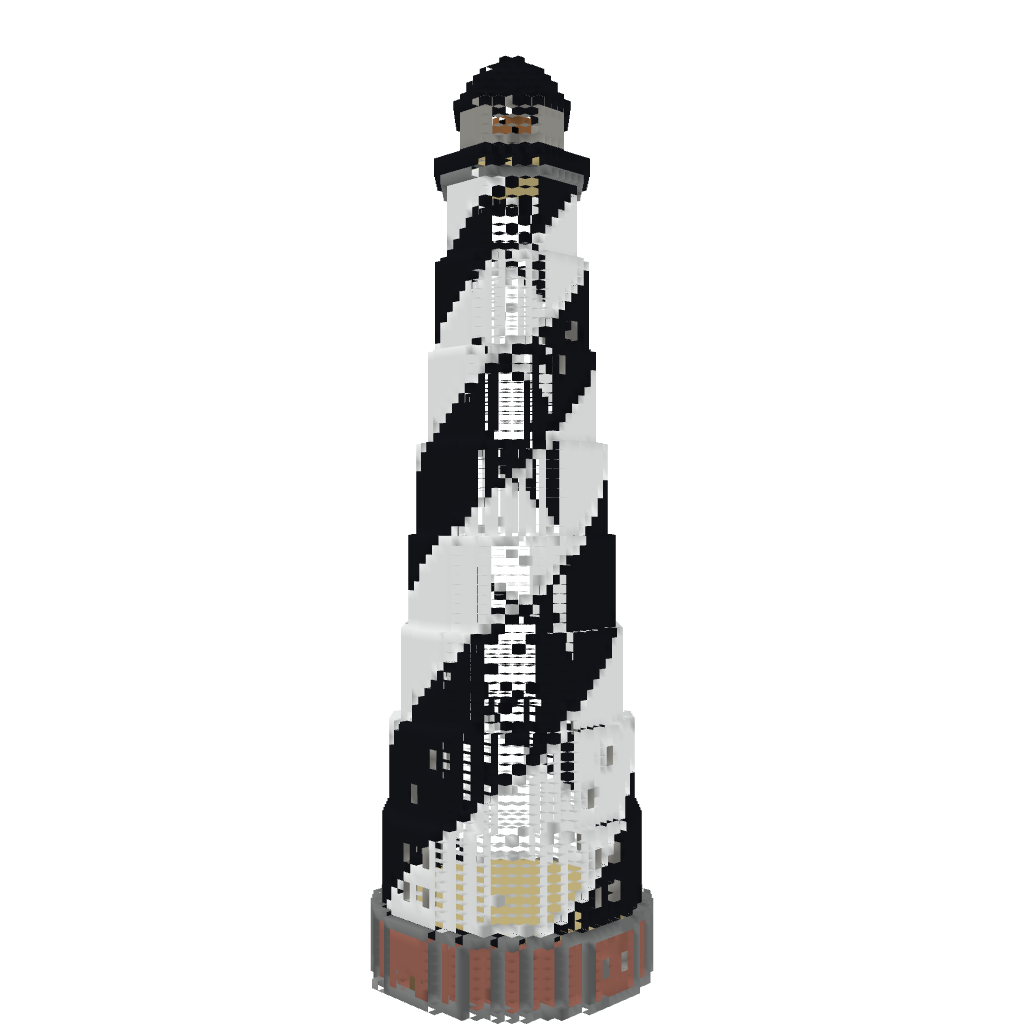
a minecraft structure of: Lighthouse